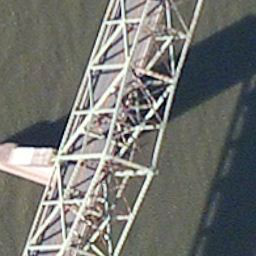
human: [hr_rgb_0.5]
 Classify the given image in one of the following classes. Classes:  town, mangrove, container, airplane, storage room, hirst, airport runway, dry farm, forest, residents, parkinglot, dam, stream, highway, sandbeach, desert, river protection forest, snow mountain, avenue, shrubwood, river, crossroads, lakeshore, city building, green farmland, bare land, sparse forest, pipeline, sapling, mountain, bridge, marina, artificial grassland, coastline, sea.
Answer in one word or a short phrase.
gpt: bridge